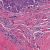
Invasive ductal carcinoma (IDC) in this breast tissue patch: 0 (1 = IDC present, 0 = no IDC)